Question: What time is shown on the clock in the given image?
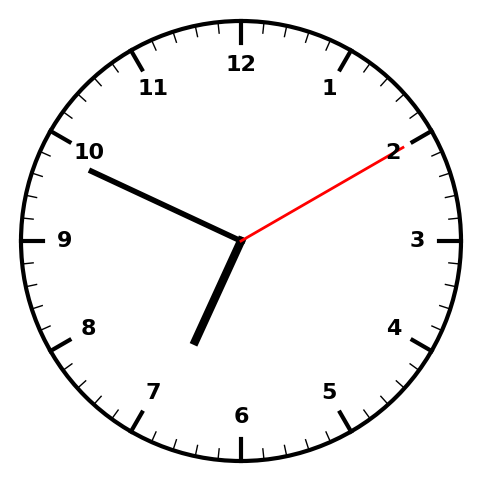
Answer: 06:49:10